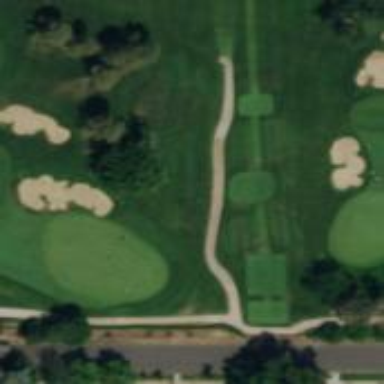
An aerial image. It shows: Well-maintained path designated as golf cart path with grade1 tracktype.